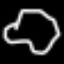
Label: octagon